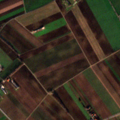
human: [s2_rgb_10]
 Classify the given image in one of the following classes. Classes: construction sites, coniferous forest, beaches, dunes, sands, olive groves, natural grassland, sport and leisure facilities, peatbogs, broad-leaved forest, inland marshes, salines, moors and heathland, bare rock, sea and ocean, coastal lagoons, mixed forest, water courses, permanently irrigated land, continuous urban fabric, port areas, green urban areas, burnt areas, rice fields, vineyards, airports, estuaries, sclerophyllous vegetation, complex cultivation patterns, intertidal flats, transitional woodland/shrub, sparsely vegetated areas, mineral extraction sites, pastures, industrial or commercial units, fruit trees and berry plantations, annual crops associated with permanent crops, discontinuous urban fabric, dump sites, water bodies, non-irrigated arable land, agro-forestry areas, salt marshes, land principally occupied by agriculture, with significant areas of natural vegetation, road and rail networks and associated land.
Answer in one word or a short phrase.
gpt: discontinuous urban fabric, non-irrigated arable land